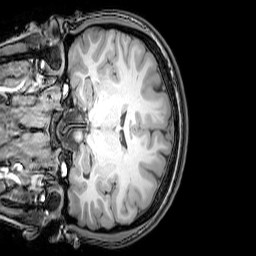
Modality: T1w
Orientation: coronal
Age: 22
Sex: female
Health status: healthy
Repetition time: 0.081 s
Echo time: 0.037 s